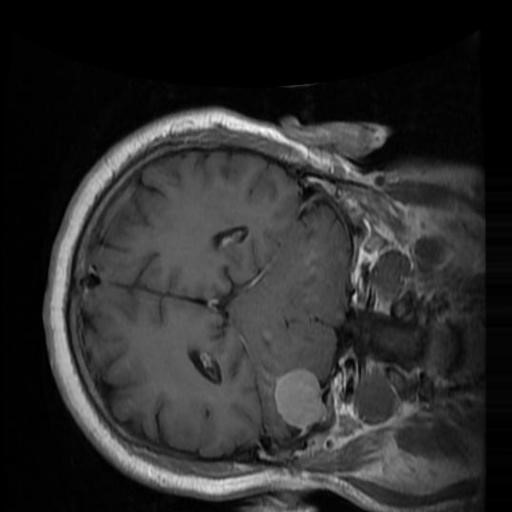
Label: brain_menin